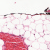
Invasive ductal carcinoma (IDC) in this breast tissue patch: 0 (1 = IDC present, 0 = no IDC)